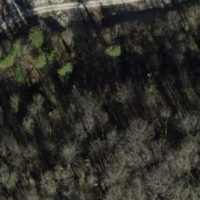
EUNIS habitat code: 41
Species observed at this site:
Lacerta agilis